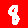
Digit: 8